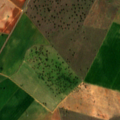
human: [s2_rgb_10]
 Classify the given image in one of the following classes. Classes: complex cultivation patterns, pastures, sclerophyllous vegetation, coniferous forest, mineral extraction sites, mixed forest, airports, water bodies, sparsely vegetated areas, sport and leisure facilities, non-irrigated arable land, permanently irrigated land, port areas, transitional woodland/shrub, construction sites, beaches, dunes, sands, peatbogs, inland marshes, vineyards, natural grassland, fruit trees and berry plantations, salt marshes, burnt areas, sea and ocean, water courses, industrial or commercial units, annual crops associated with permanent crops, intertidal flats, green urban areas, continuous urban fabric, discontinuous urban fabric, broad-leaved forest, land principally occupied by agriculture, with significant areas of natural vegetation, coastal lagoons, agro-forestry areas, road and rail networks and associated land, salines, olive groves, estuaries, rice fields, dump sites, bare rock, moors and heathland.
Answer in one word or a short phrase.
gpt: non-irrigated arable land, pastures, agro-forestry areas, transitional woodland/shrub